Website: bh-photo
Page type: account-dashboard
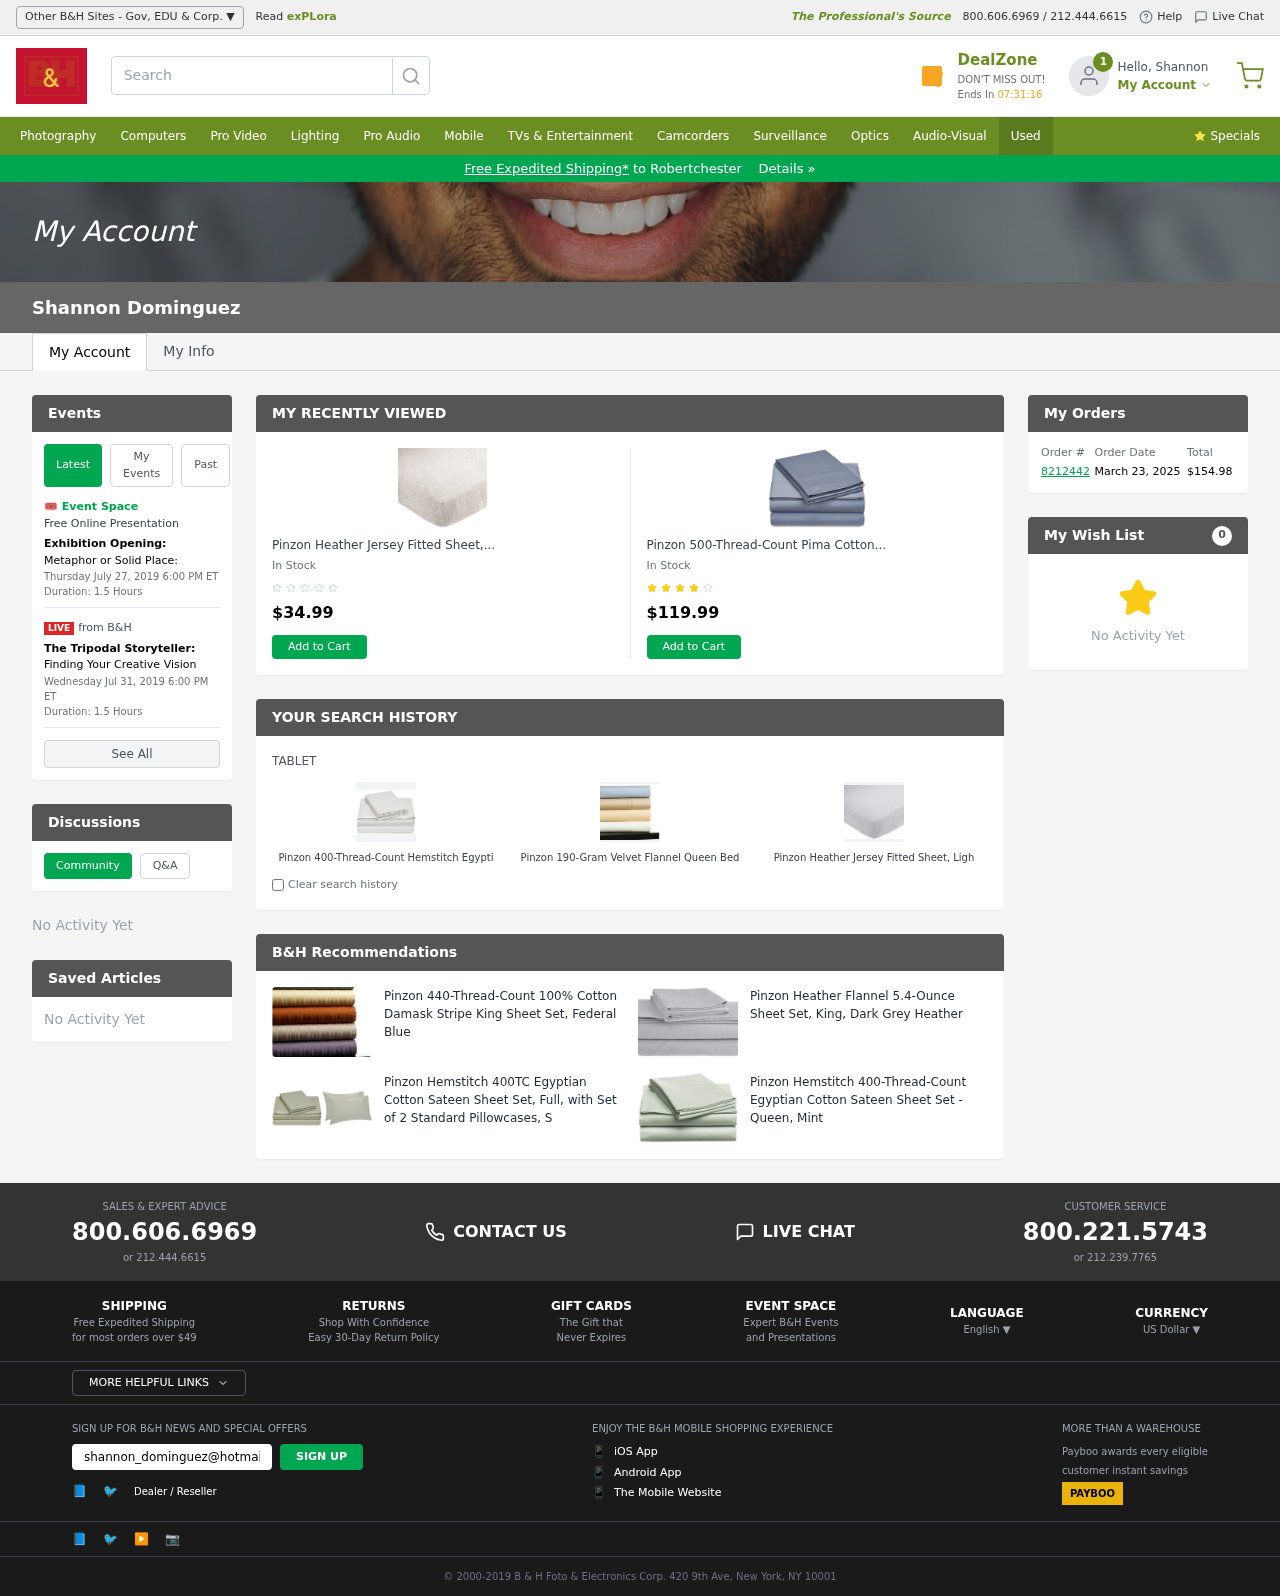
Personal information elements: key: PII_CITY
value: Robertchester
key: PII_EMAIL
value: shannon_dominguez@hotmail.com
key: PII_FIRSTNAME
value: Shannon
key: PII_FULLNAME
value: Shannon Dominguez
Product elements: key: PRODUCT1_NAME
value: Pinzon Heather Jersey Fitted Sheet, Oatmeal Heather, 140 x 200 x 20 cm
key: PRODUCT1_PRICE
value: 34.99
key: PRODUCT2_NAME
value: Pinzon 500-Thread-Count Pima Cotton Sateen Bed Sheet Set
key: PRODUCT2_PRICE
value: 119.99
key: PRODUCT3_NAME
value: Pinzon 400-Thread-Count Hemstitch Egyptian Cotton Bed Sheet Set
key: PRODUCT4_NAME
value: Pinzon 190-Gram Velvet Flannel Queen Bed Sheet Set, Taupe
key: PRODUCT5_NAME
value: Pinzon Heather Jersey Fitted Sheet, Light Gray Heather, 140 x 190 x 30 cm
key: PRODUCT6_NAME
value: Pinzon 440-Thread-Count 100% Cotton Damask Stripe King Sheet Set, Federal Blue
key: PRODUCT7_NAME
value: Pinzon Heather Flannel 5.4-Ounce Sheet Set, King, Dark Grey Heather
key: PRODUCT8_NAME
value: Pinzon Hemstitch 400TC Egyptian Cotton Sateen Sheet Set, Full, with Set of 2 Standard Pillowcases, S
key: PRODUCT9_NAME
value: Pinzon Hemstitch 400-Thread-Count Egyptian Cotton Sateen Sheet Set - Queen, Mint
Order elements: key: ORDER_ID
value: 8212442
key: ORDER_DATE
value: March 23, 2025
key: ORDER_TOTAL
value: $154.98
Other elements: key: WISHLIST_COUNT
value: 0